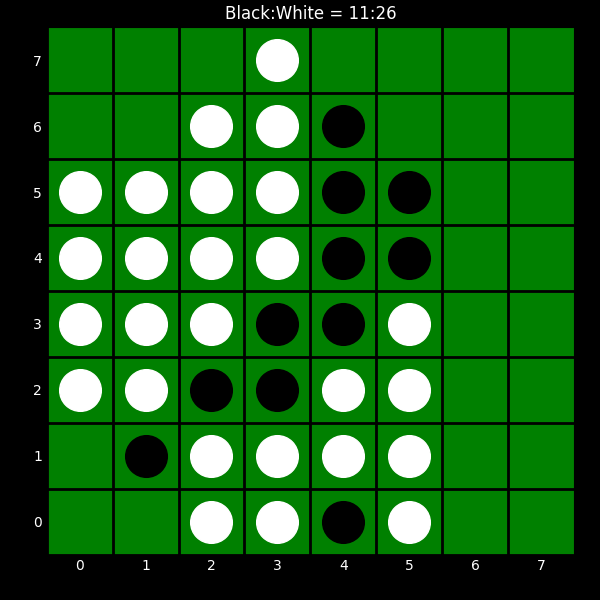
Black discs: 11
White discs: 26